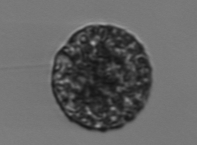
Label: Vicicitus_globosus